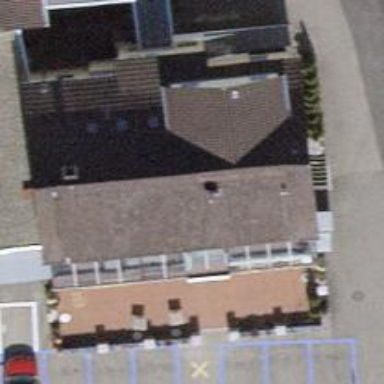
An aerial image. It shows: Café.